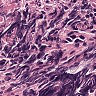
Metastatic tissue present: no